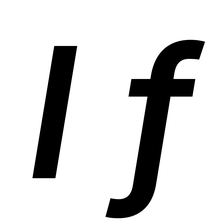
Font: Inter-Italic_SemiBold_Italic